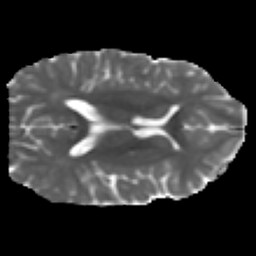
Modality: MD
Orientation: axial
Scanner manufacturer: ge
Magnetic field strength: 3 T
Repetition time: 7.98 s
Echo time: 0.0701 s